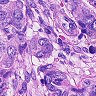
Metastatic tissue present: yes